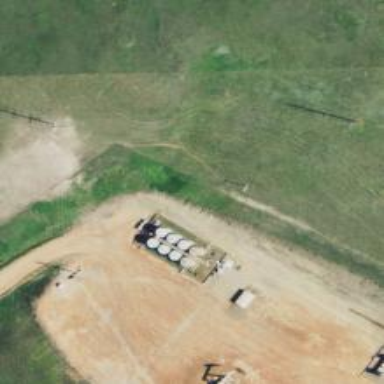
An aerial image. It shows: Storage tank with man-made structure.